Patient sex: F
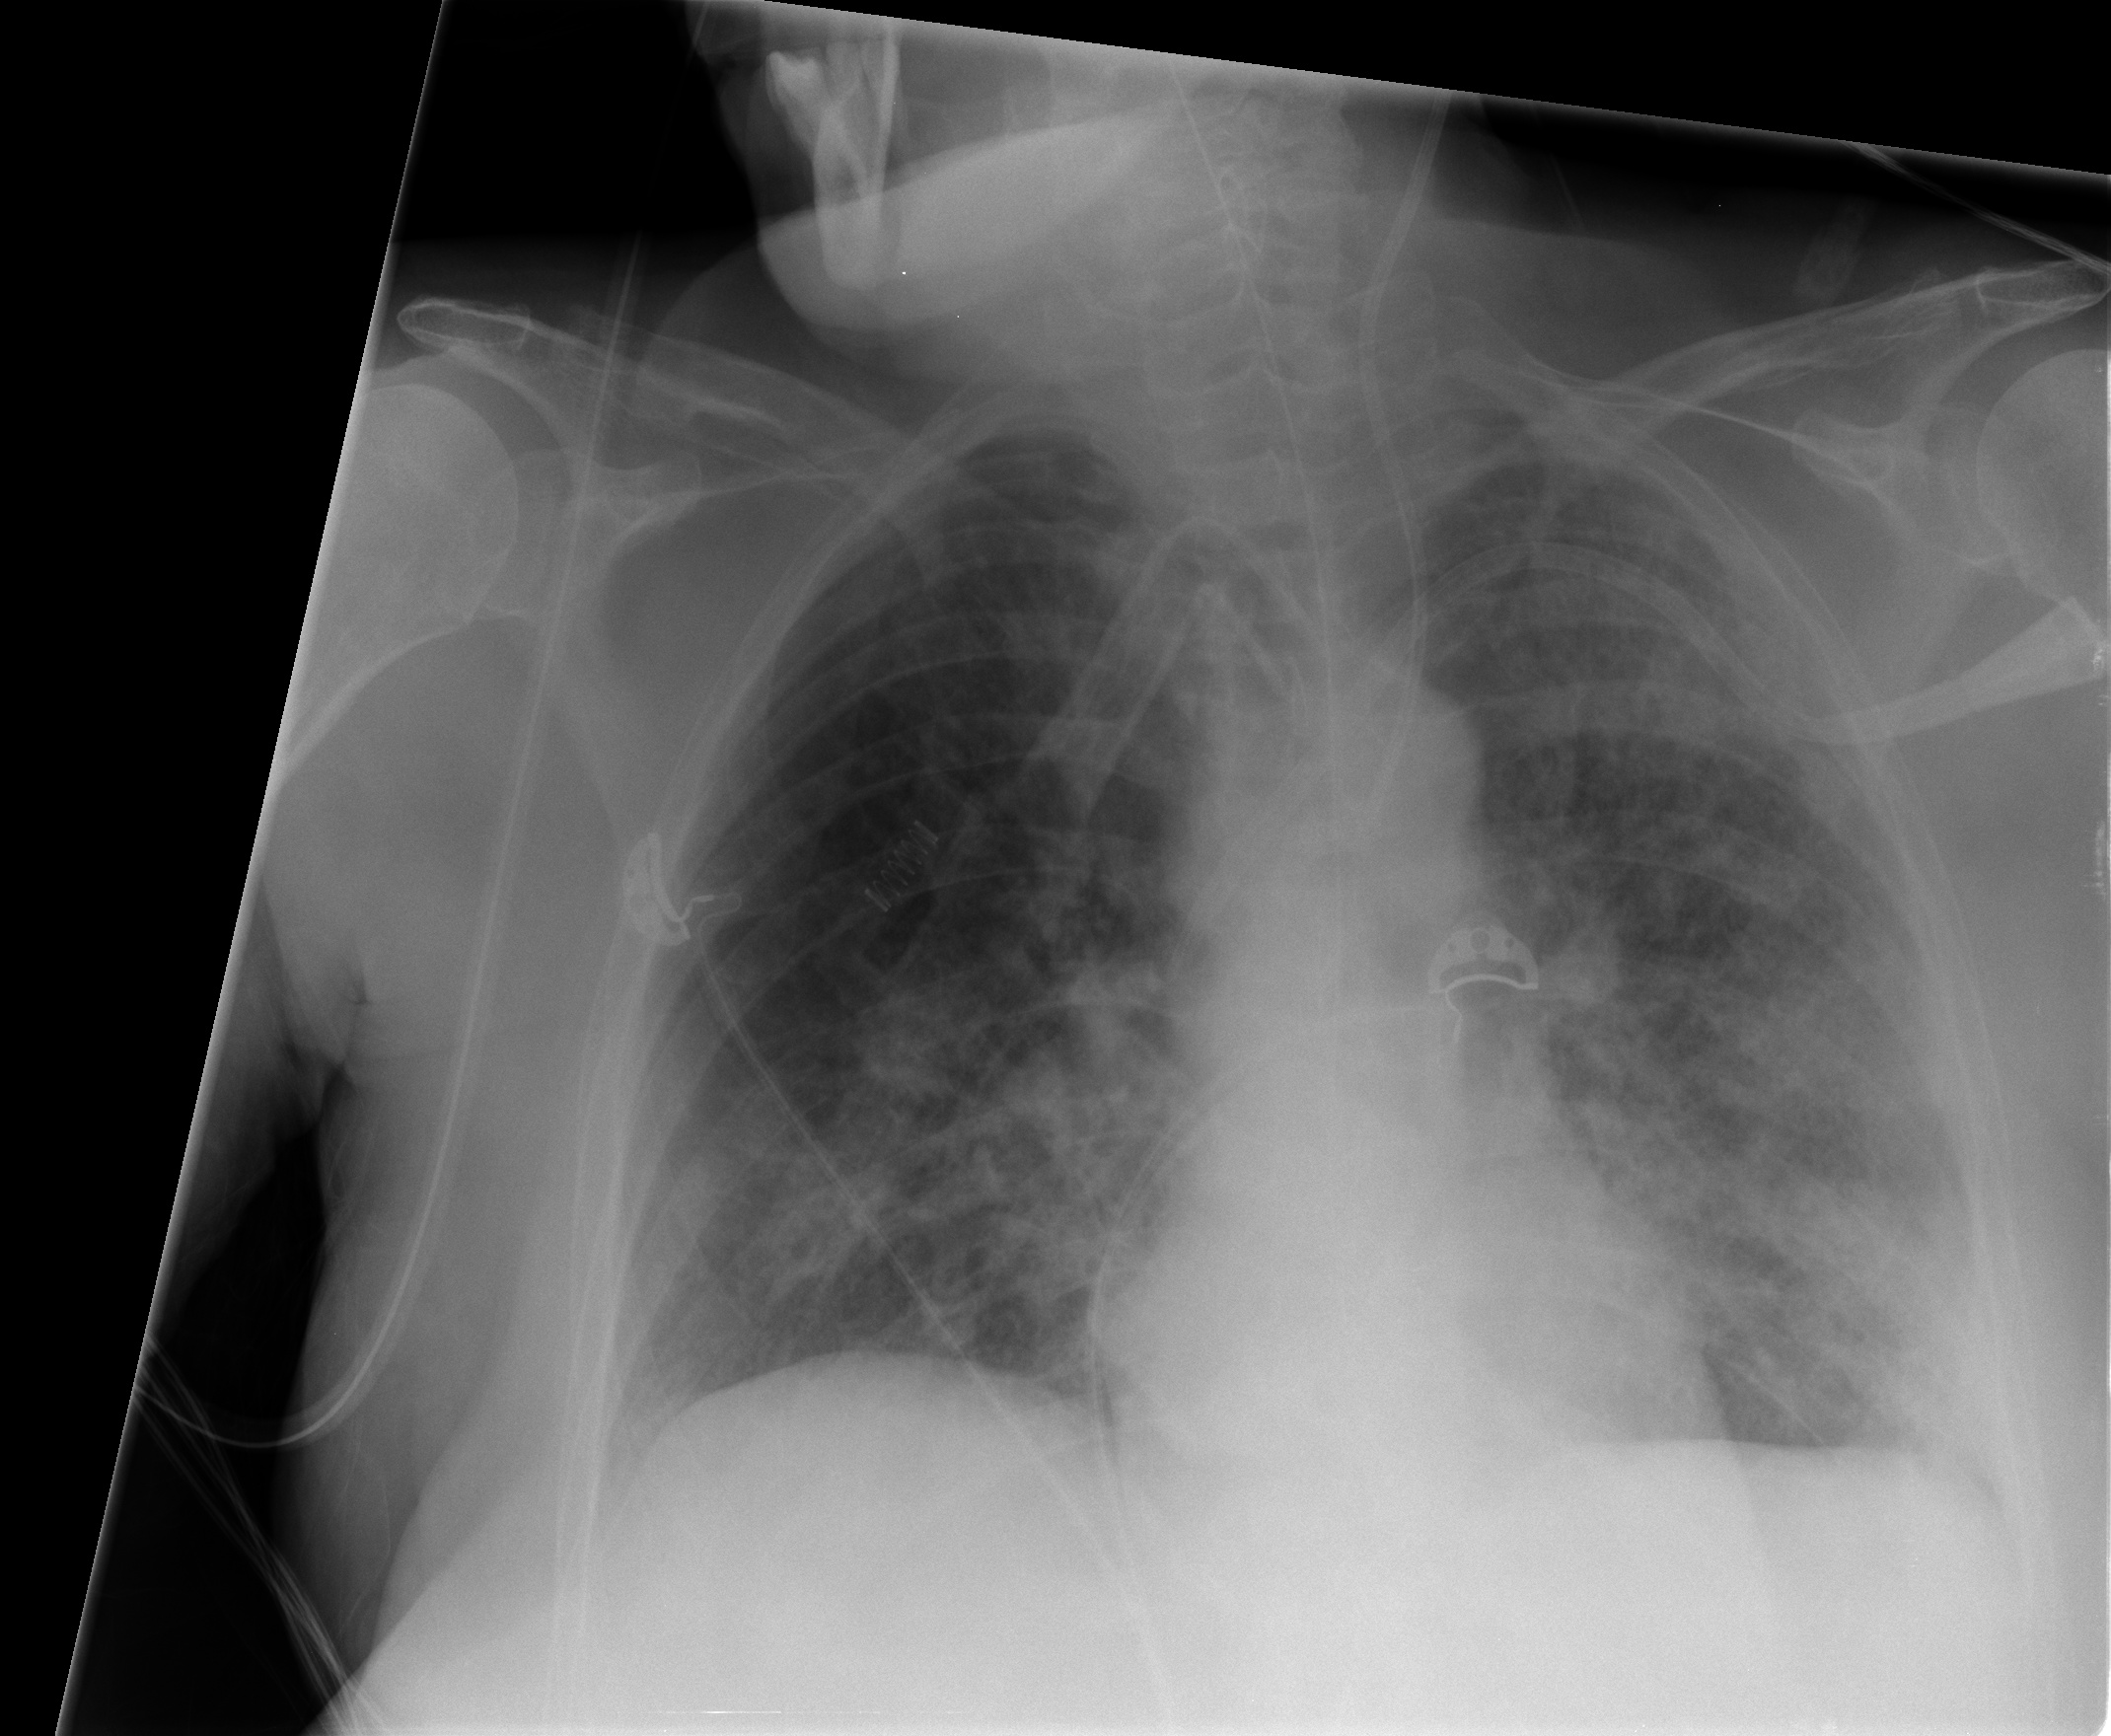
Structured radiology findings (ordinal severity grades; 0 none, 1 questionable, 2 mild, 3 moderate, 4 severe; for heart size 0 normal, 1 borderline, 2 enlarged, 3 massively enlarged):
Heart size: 0
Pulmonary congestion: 0
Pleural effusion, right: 1
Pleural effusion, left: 1
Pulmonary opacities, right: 2
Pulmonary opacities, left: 3
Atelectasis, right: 0
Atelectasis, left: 2